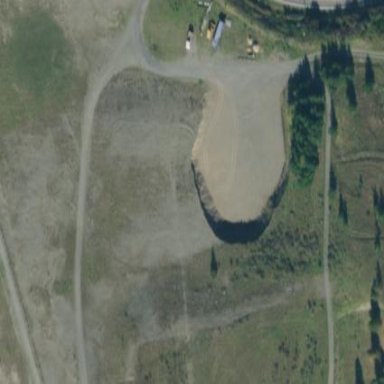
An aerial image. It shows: Quarry area.